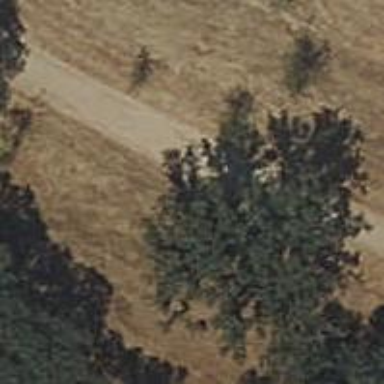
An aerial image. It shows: Unpaved path.